Interaction volume radius: 5 \u00c5
Interaction volume height: 20 \u00c5
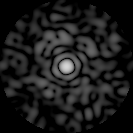
Disorder parameter: 0.825